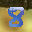
Label: 8